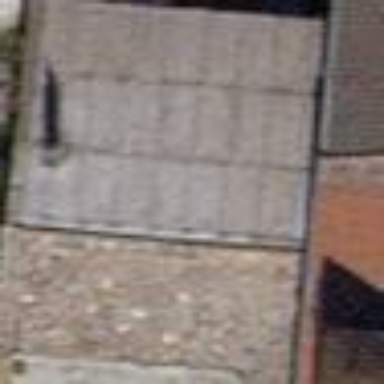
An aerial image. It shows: View of roof of building.